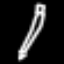
Label: pencil